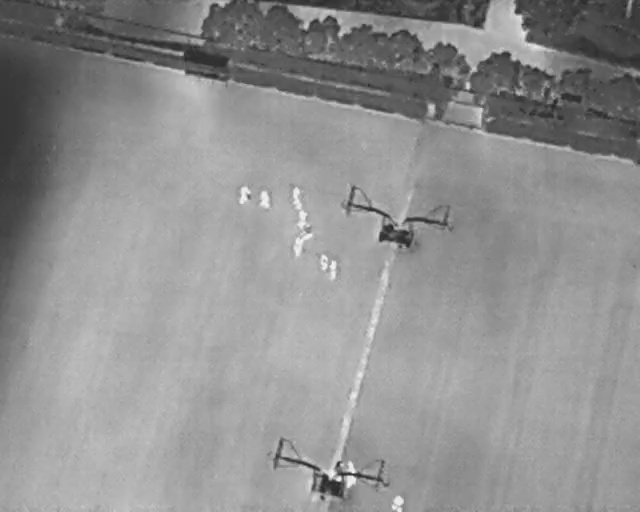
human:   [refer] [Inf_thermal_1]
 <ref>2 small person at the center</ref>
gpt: <box>[[45, 36, 47, 38, 2], [45, 38, 47, 40, 2]]</box>

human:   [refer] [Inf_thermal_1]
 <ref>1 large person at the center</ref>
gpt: <box>[[44, 45, 49, 49, 16]]</box>

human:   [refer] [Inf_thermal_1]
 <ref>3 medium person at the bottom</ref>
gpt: <box>[[53, 89, 55, 92, 2], [53, 92, 55, 95, 2], [60, 96, 63, 100, 2]]</box>